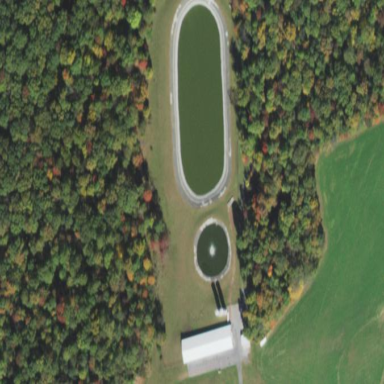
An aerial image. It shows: Water works facility.